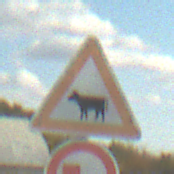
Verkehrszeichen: ViehtriebRechts
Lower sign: UeberholverbotKraftfahrzeuge
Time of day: MorningAfternoon
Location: Outdoor (RoadRail)
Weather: PartlyCloudy
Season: NotSpecified
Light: Natural